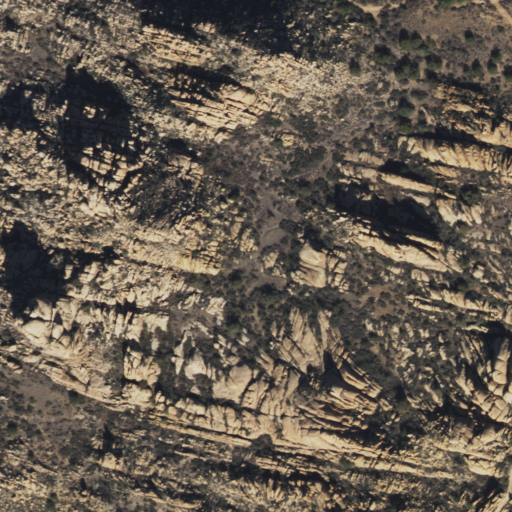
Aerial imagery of depression(s) in Arizona named Urie Basin containing only shrub